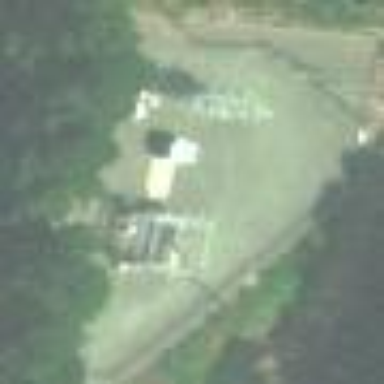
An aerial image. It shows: Distribution-level power substation.